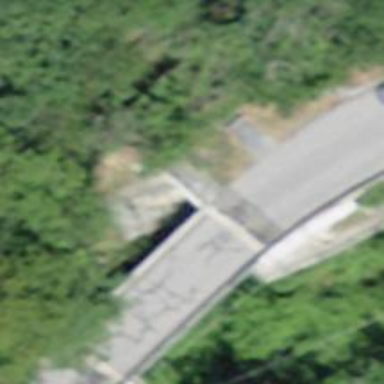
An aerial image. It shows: Unclassified road with bridge.